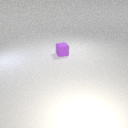
small purple rubber cube